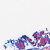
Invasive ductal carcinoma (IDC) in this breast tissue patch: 0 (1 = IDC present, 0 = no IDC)